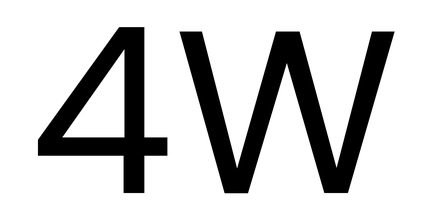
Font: Poppins-Regular